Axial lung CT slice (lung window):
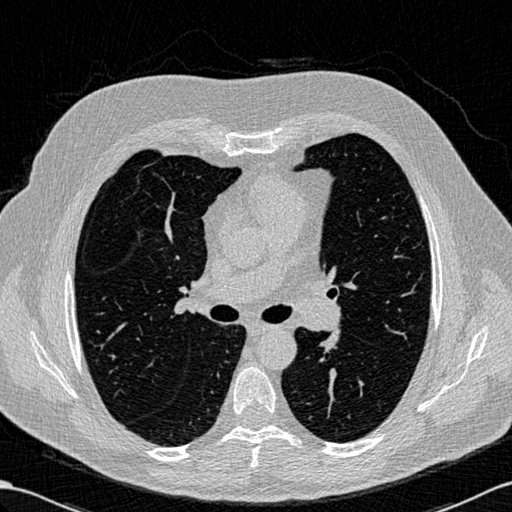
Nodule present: no